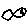
Label: fish